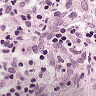
Metastatic tissue present: no